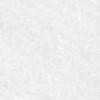
Label: no_change